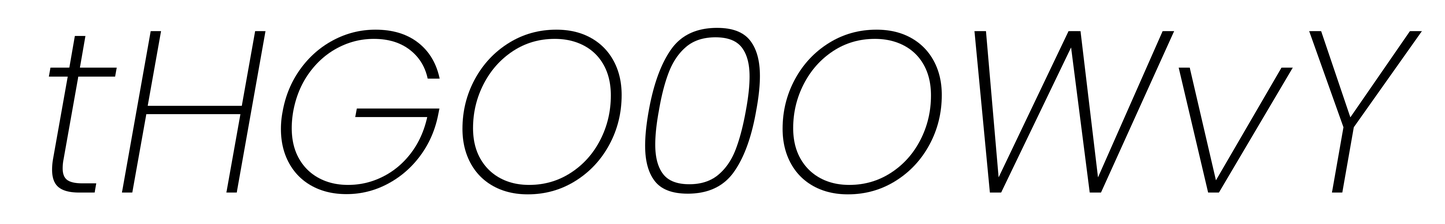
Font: Poppins-ExtraLightItalic